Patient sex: M
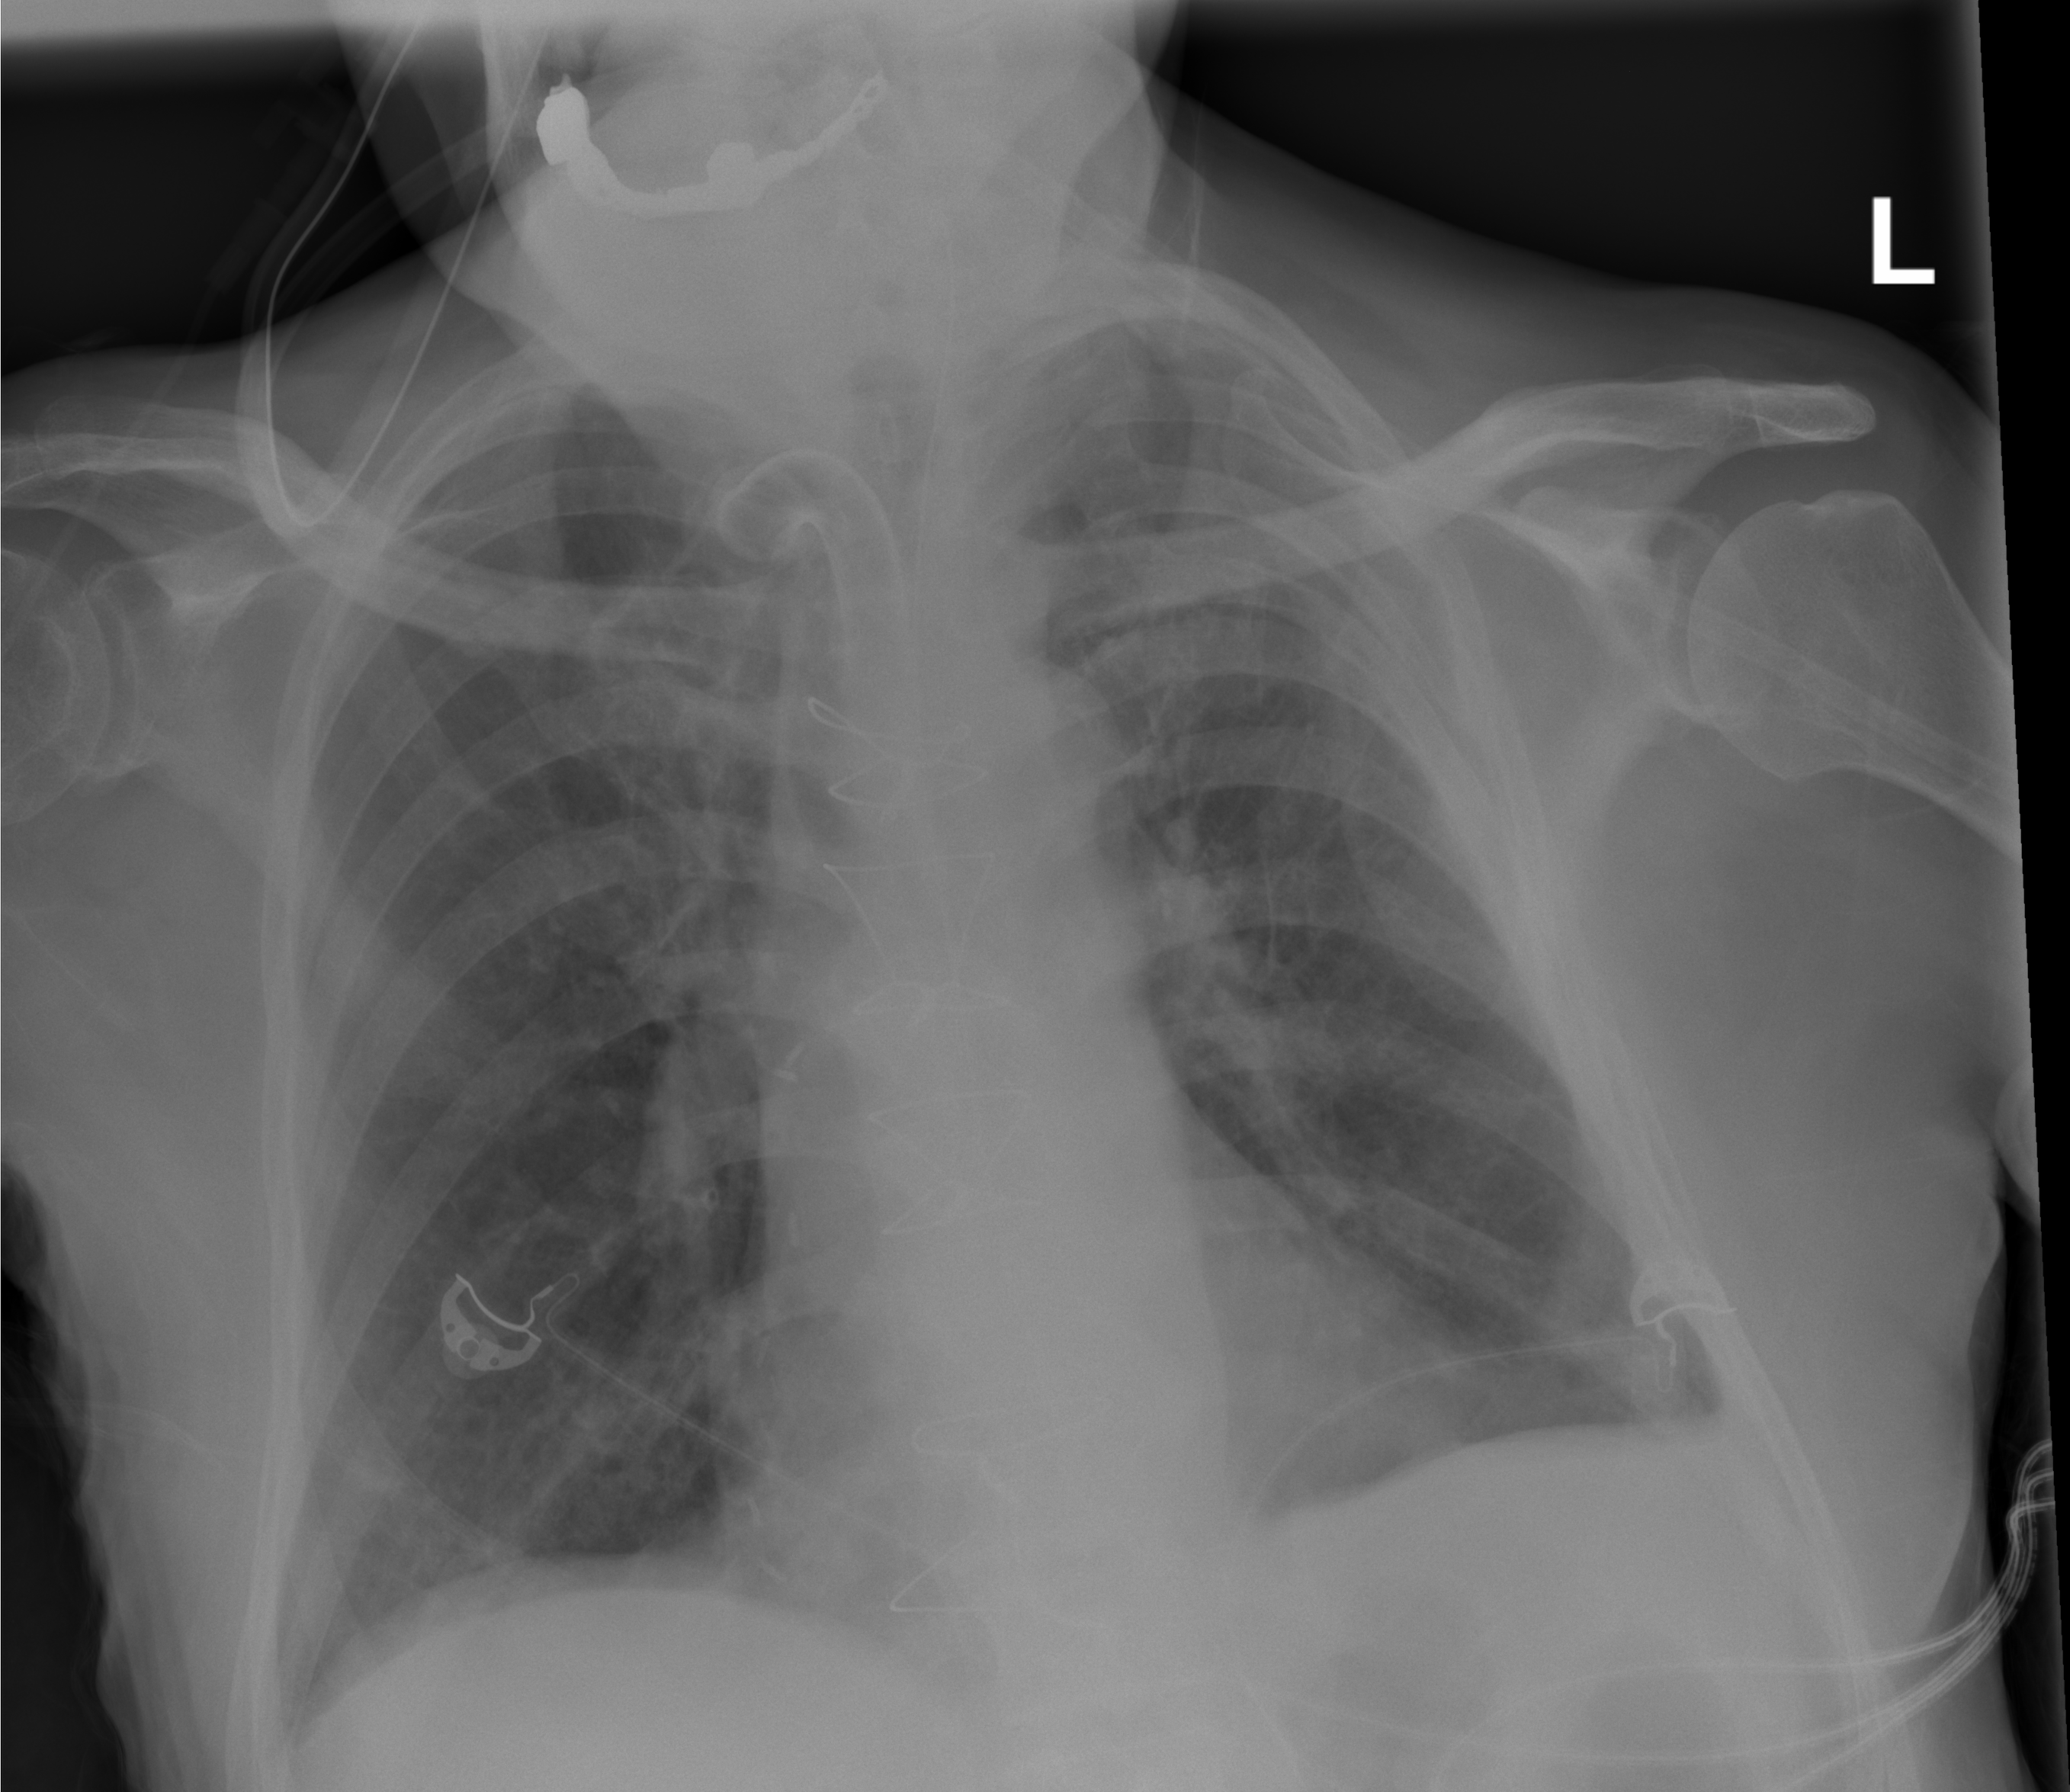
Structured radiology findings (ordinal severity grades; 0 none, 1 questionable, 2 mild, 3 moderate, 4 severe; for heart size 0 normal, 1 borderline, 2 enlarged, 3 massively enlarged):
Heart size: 0
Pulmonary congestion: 2
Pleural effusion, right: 2
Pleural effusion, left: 2
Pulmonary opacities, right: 2
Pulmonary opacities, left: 0
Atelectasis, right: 2
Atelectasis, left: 2